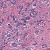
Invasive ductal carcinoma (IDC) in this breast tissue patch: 1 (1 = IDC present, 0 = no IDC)